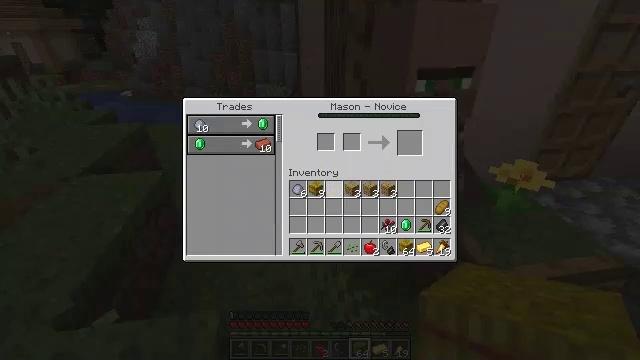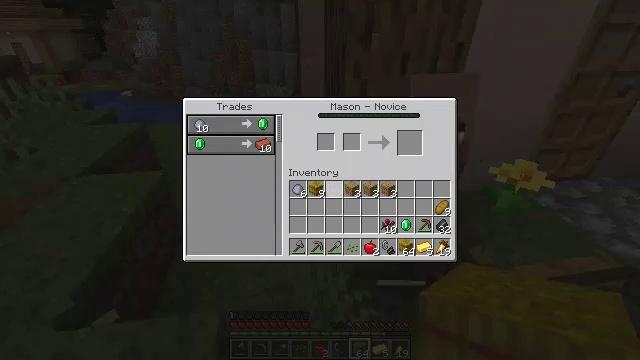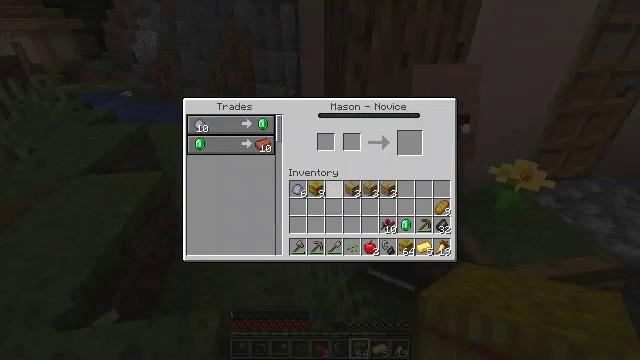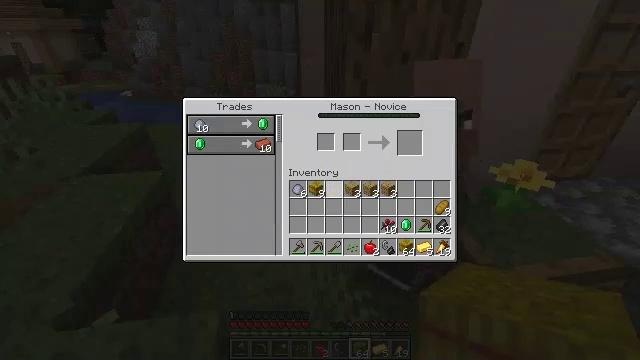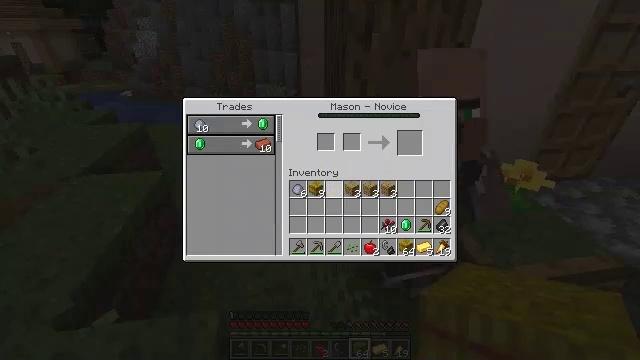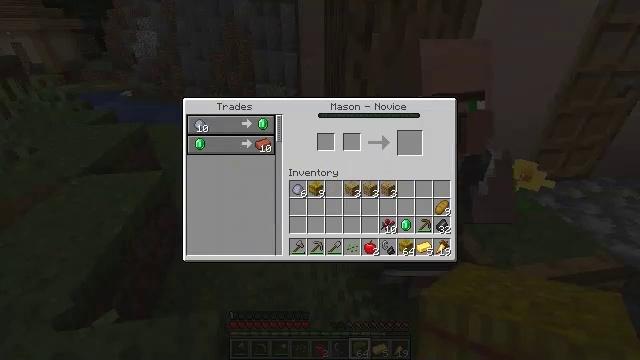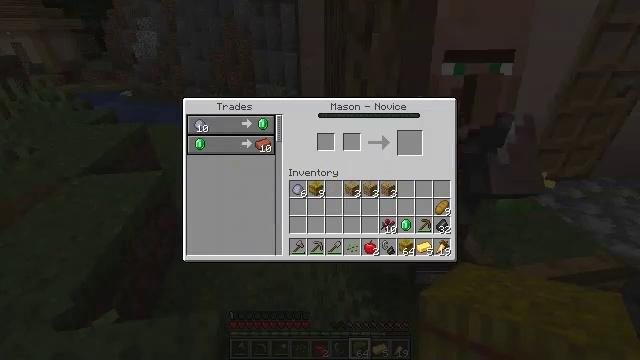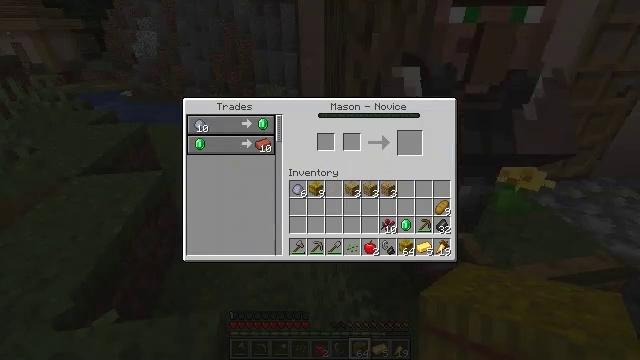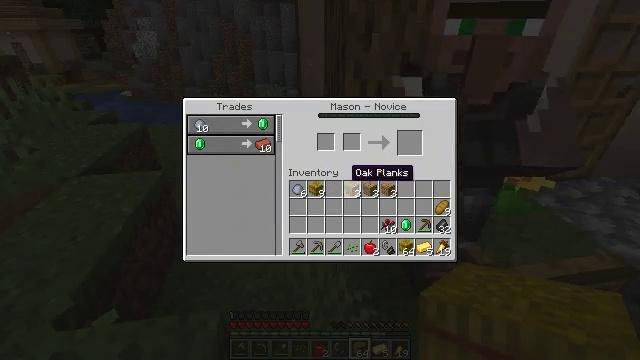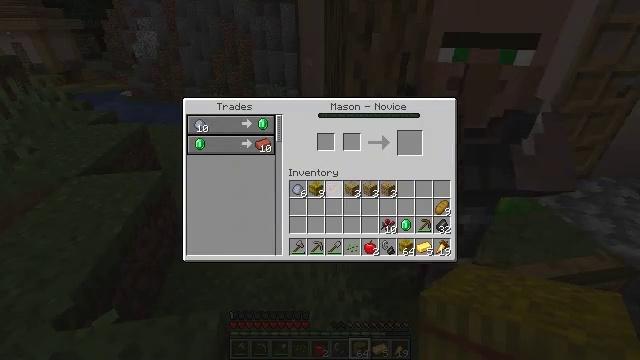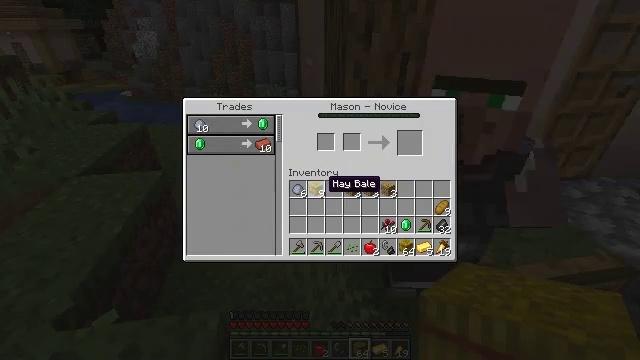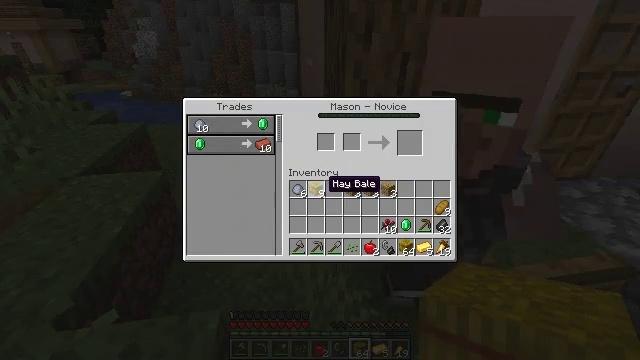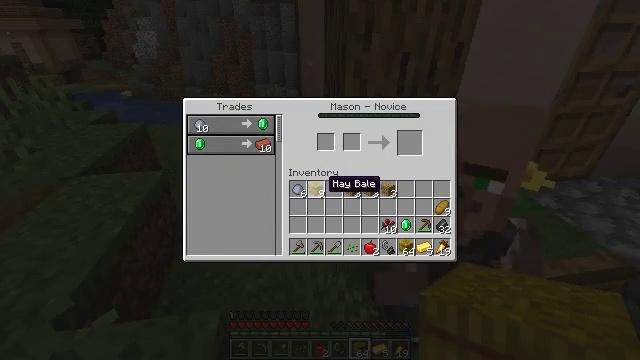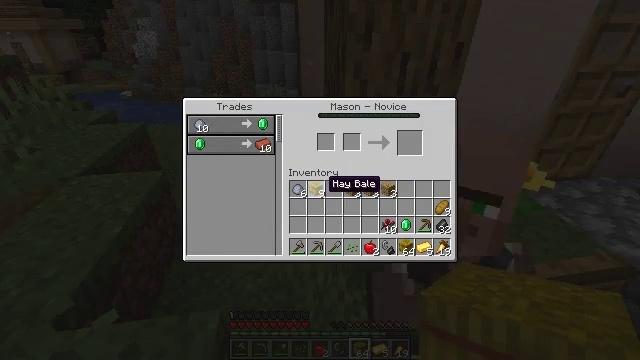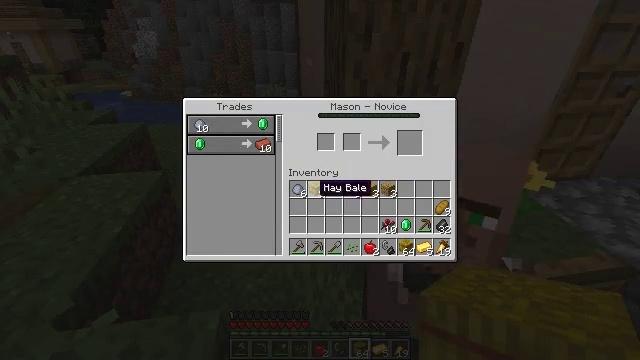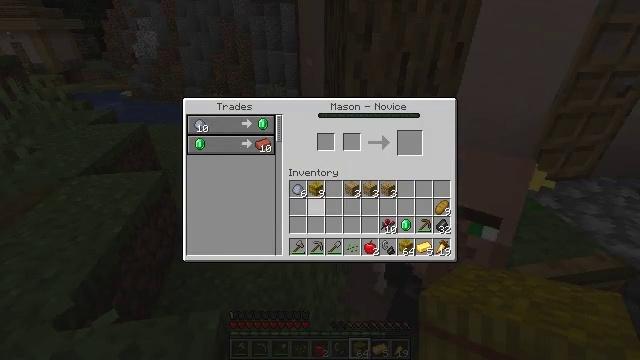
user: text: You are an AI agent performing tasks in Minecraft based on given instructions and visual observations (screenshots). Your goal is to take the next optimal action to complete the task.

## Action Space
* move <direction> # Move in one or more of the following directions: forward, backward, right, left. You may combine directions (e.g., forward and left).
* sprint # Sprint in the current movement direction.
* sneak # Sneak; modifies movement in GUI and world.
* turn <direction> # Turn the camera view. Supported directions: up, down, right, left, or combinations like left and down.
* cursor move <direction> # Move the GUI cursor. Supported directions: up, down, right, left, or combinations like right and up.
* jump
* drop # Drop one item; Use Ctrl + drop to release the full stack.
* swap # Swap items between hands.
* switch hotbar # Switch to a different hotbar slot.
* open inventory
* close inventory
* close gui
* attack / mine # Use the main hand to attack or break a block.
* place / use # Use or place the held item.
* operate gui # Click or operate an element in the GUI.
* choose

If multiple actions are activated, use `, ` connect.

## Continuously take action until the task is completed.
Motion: motion action
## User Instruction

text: Collect clay by holding down the left mouse button.
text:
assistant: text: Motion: no_op
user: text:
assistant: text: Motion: no_op
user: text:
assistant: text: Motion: no_op
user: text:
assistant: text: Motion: cursor move right
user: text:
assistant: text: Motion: no_op
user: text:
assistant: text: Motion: no_op
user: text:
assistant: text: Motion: no_op
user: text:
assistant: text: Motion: no_op
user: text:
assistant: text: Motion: cursor move left and down
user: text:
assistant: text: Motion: no_op
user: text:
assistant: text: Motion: no_op
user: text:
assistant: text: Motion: no_op
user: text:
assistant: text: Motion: no_op
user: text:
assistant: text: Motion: cursor move left
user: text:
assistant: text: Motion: no_op
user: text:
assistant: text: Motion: cursor move left
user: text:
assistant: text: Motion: no_op
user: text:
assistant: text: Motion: no_op
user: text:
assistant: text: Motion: no_op
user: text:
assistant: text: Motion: cursor move right
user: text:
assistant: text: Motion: cursor move right
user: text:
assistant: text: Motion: cursor move right and down
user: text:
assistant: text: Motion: cursor move right and down
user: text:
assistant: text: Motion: no_op
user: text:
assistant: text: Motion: cursor move left
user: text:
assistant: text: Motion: cursor move left
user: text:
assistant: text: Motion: cursor move left
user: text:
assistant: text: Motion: cursor move left
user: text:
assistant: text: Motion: no_op
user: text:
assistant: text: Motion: no_op